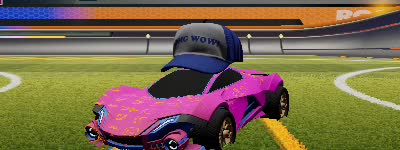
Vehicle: werewolf